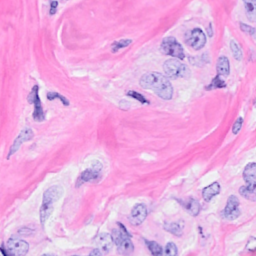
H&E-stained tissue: Breast